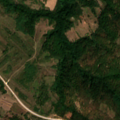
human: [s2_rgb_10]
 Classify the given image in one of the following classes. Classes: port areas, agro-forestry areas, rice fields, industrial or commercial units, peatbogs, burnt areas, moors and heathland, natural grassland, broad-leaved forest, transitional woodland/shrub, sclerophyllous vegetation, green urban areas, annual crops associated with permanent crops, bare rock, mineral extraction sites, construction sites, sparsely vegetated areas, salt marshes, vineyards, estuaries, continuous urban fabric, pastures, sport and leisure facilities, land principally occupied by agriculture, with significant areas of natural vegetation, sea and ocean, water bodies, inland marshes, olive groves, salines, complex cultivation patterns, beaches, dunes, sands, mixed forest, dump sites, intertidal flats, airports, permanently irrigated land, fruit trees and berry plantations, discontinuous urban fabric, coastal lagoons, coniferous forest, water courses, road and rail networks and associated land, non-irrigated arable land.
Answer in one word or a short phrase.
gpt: complex cultivation patterns, land principally occupied by agriculture, with significant areas of natural vegetation, broad-leaved forest, transitional woodland/shrub